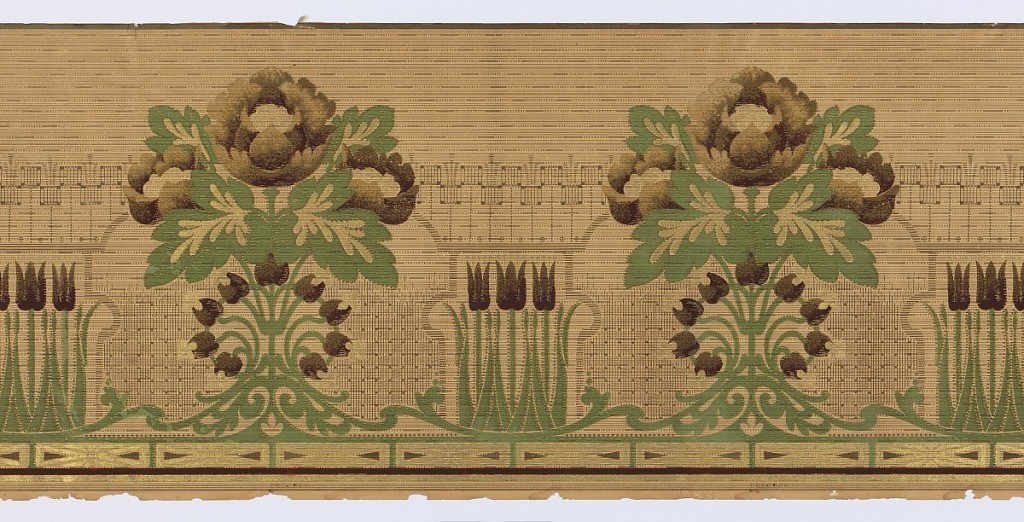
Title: Frieze
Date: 1900–15
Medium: Machine printed on ungrounded paper
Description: Stylized late art nouveau, cluster of three stylized tupils, upright, alternate with peony-like flowers arranged symmetrically on leafy stems with stylized buds near base, with fill pattern of brown dashes.